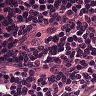
Metastatic tissue present: no